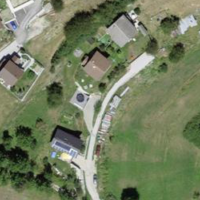
EUNIS habitat code: 24
Species observed at this site:
Pieris rapae
Deilephila porcellus
Melitaea didyma
Melanargia galathea